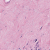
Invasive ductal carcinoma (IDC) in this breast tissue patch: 1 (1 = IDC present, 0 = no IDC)